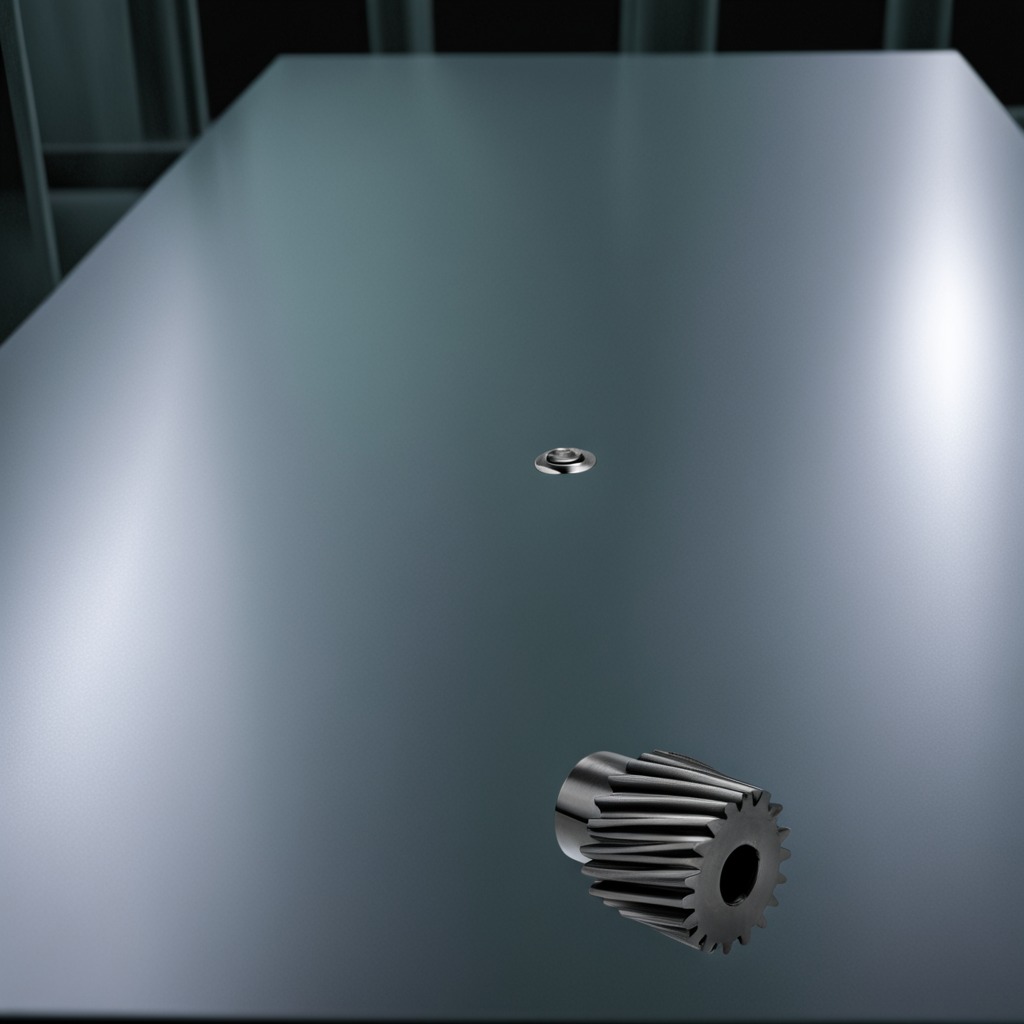
A steel gear with teeth is lying on a clean empty table in a railway signal maintenance room lit by harsh overhead fluorescents.